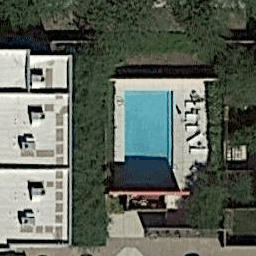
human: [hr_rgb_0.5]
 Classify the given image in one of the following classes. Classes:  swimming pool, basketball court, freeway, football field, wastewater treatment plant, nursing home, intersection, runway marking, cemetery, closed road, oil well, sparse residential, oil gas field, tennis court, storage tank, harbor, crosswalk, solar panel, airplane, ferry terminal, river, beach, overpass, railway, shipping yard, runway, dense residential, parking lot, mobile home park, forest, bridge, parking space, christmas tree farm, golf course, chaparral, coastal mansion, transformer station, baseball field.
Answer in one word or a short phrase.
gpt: swimming pool